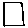
Label: square